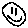
Label: smiley face